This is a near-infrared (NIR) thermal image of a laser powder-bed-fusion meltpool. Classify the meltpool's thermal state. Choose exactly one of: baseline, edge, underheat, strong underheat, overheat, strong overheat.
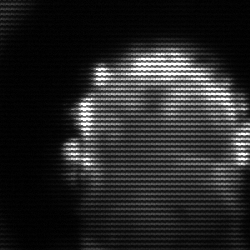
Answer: baseline